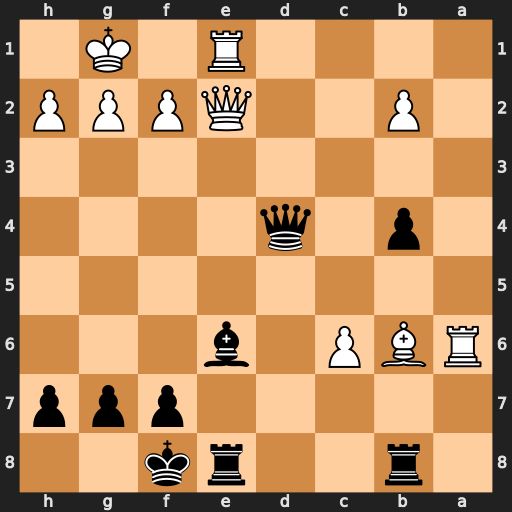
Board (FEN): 1r2rk2/5ppp/RBP1b3/8/1p1q4/8/1P2QPPP/4R1K1
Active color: b
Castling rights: -
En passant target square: -
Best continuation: Rxb6 Rxb6 Qxb6